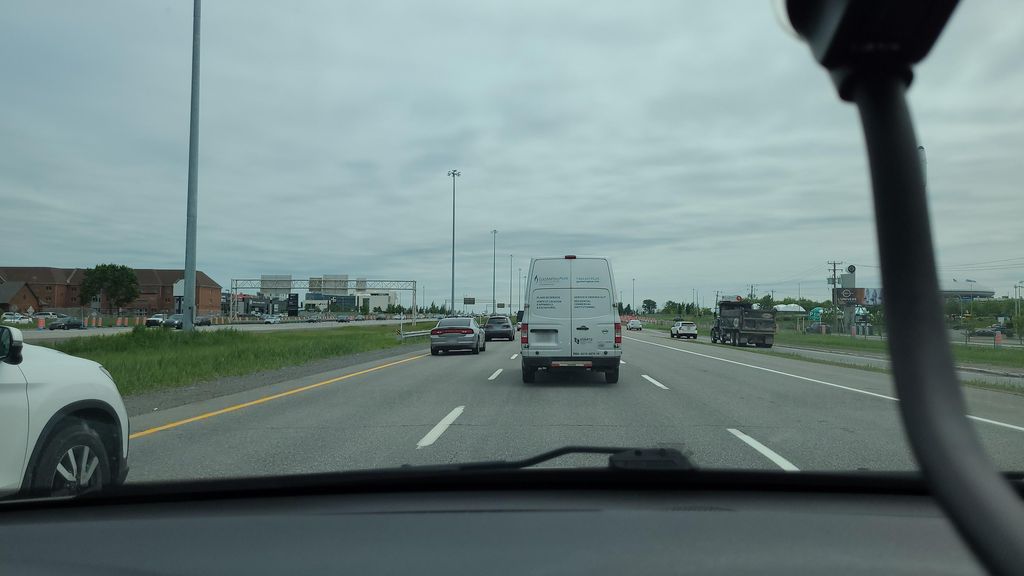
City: montreal